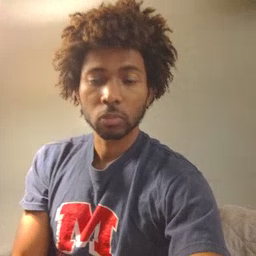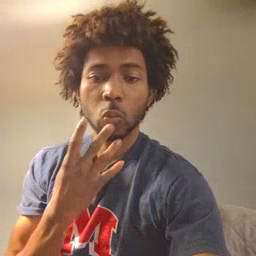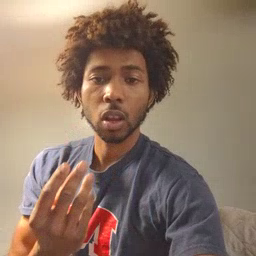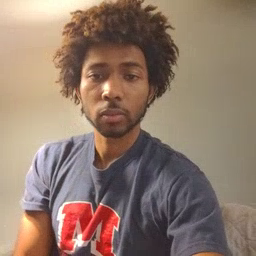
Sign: wet